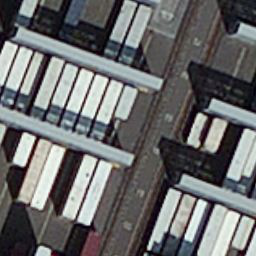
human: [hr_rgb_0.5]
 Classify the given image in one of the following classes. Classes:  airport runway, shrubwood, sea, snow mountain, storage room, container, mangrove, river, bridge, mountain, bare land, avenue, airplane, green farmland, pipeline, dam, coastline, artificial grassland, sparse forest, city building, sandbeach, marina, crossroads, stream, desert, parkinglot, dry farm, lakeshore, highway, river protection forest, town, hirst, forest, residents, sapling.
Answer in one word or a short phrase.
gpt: container